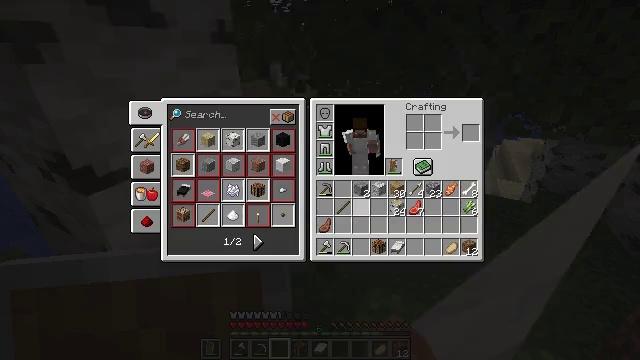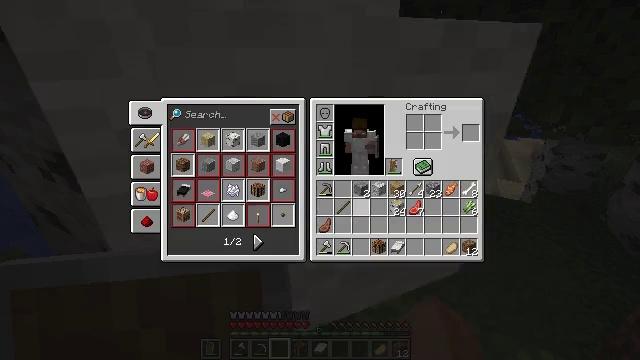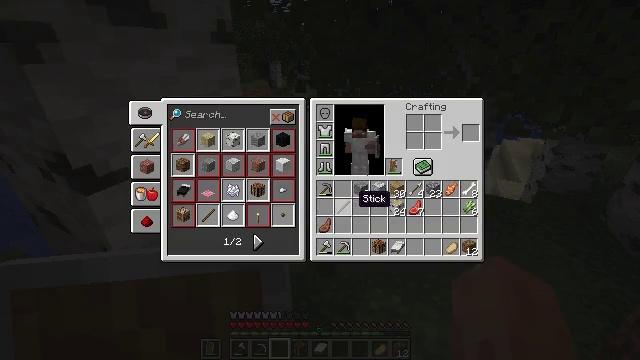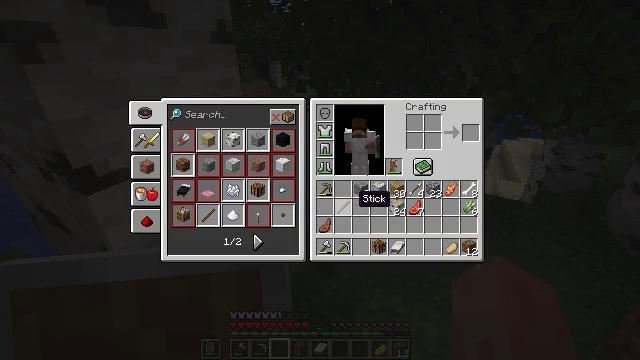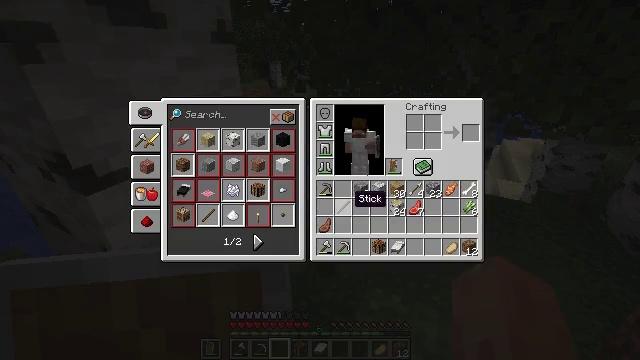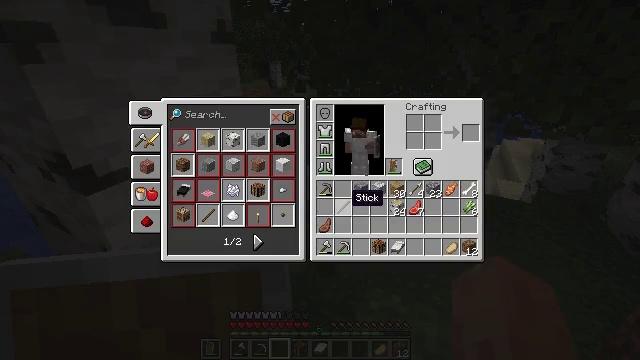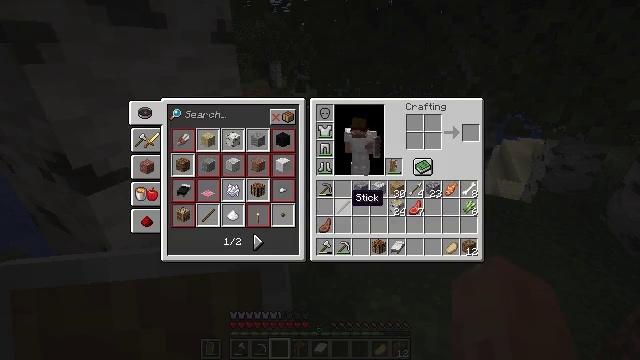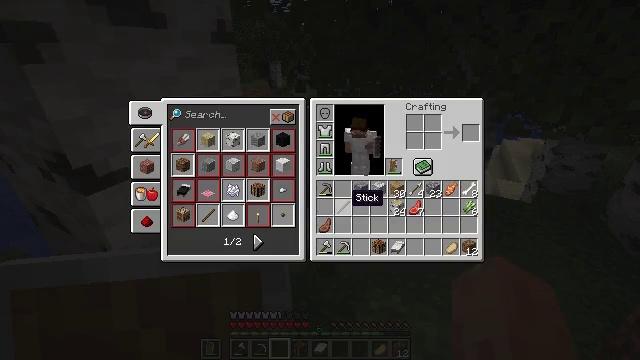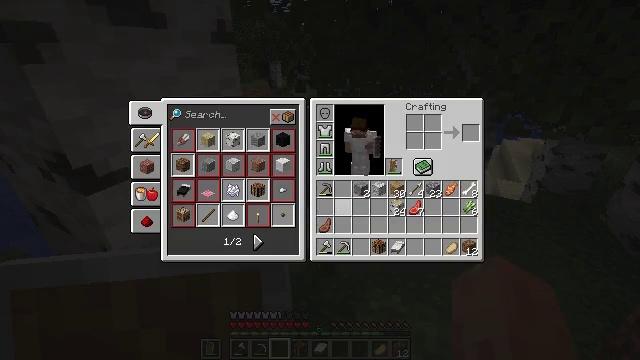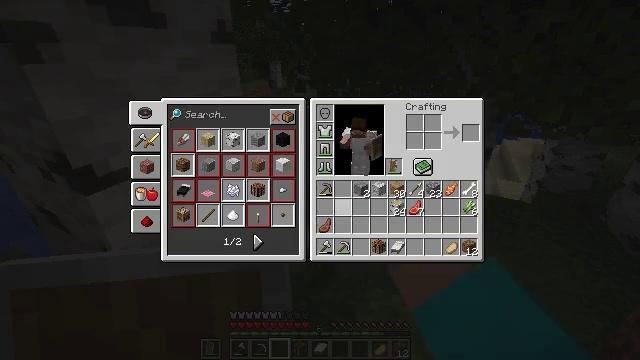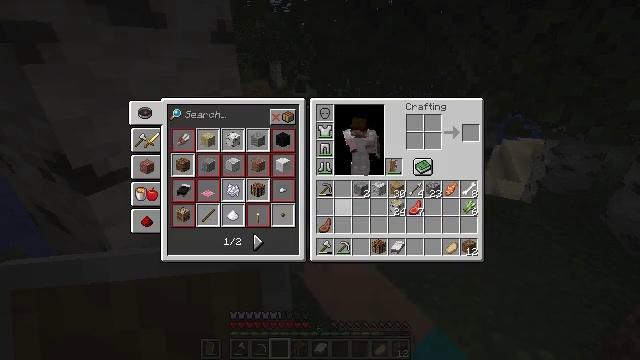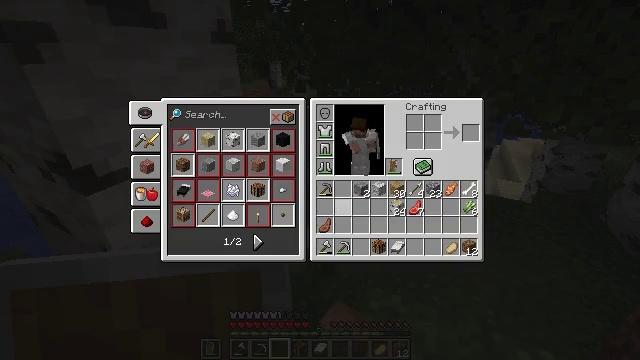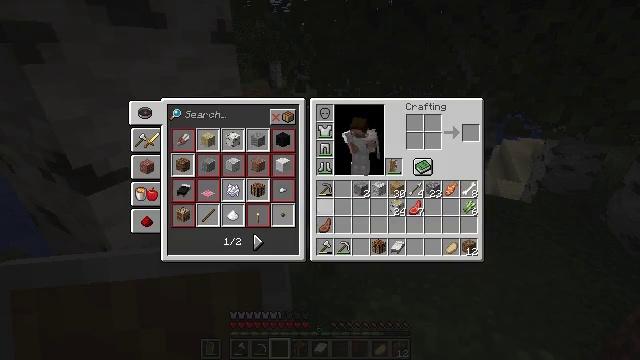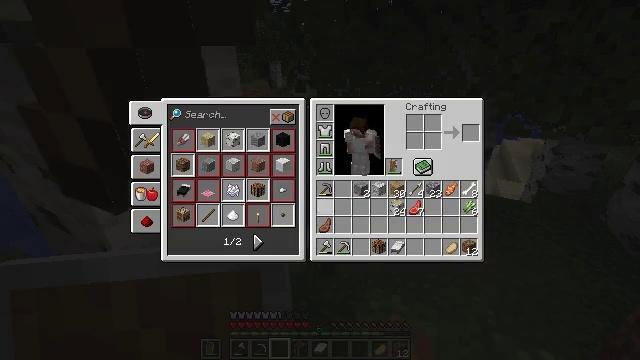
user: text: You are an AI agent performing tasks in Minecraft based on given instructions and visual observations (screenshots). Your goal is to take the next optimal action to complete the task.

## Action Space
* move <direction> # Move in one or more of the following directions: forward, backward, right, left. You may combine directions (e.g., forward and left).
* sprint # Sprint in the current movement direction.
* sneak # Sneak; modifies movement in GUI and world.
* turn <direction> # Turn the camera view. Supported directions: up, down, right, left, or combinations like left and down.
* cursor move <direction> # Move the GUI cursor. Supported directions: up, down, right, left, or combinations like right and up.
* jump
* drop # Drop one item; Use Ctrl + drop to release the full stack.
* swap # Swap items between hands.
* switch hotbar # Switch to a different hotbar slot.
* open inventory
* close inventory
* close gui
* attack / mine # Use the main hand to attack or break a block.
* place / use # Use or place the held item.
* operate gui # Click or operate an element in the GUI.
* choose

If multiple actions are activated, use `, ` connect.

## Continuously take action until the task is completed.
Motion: motion action
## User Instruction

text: Remove a stick from the inventory.
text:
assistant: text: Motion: sprint, open gui
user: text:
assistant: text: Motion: sprint
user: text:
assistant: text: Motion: sprint
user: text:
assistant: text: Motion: sprint
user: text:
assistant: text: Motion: sprint
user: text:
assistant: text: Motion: sprint
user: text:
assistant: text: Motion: sprint
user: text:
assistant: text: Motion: sprint, drop
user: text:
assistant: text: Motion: sprint, drop
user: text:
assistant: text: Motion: sprint, drop
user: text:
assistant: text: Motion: sprint
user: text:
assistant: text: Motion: sprint, cursor move left
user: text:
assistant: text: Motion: sprint, cursor move left
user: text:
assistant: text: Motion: sprint